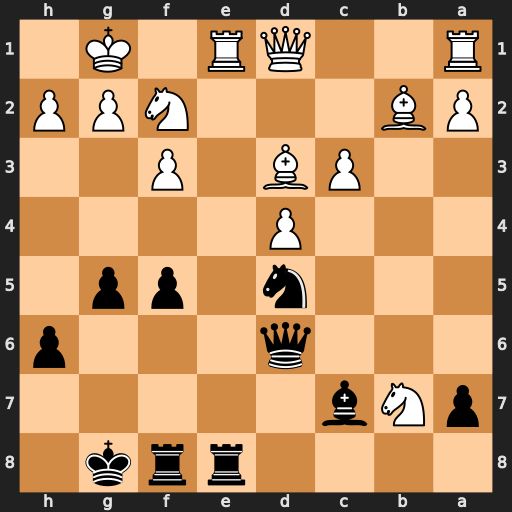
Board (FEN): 4rrk1/pNb5/3q3p/3n1pp1/3P4/2PB1P2/PB3NPP/R2QR1K1
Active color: b
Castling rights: -
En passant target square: -
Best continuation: Qxh2+ Kf1 Nf4